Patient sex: M
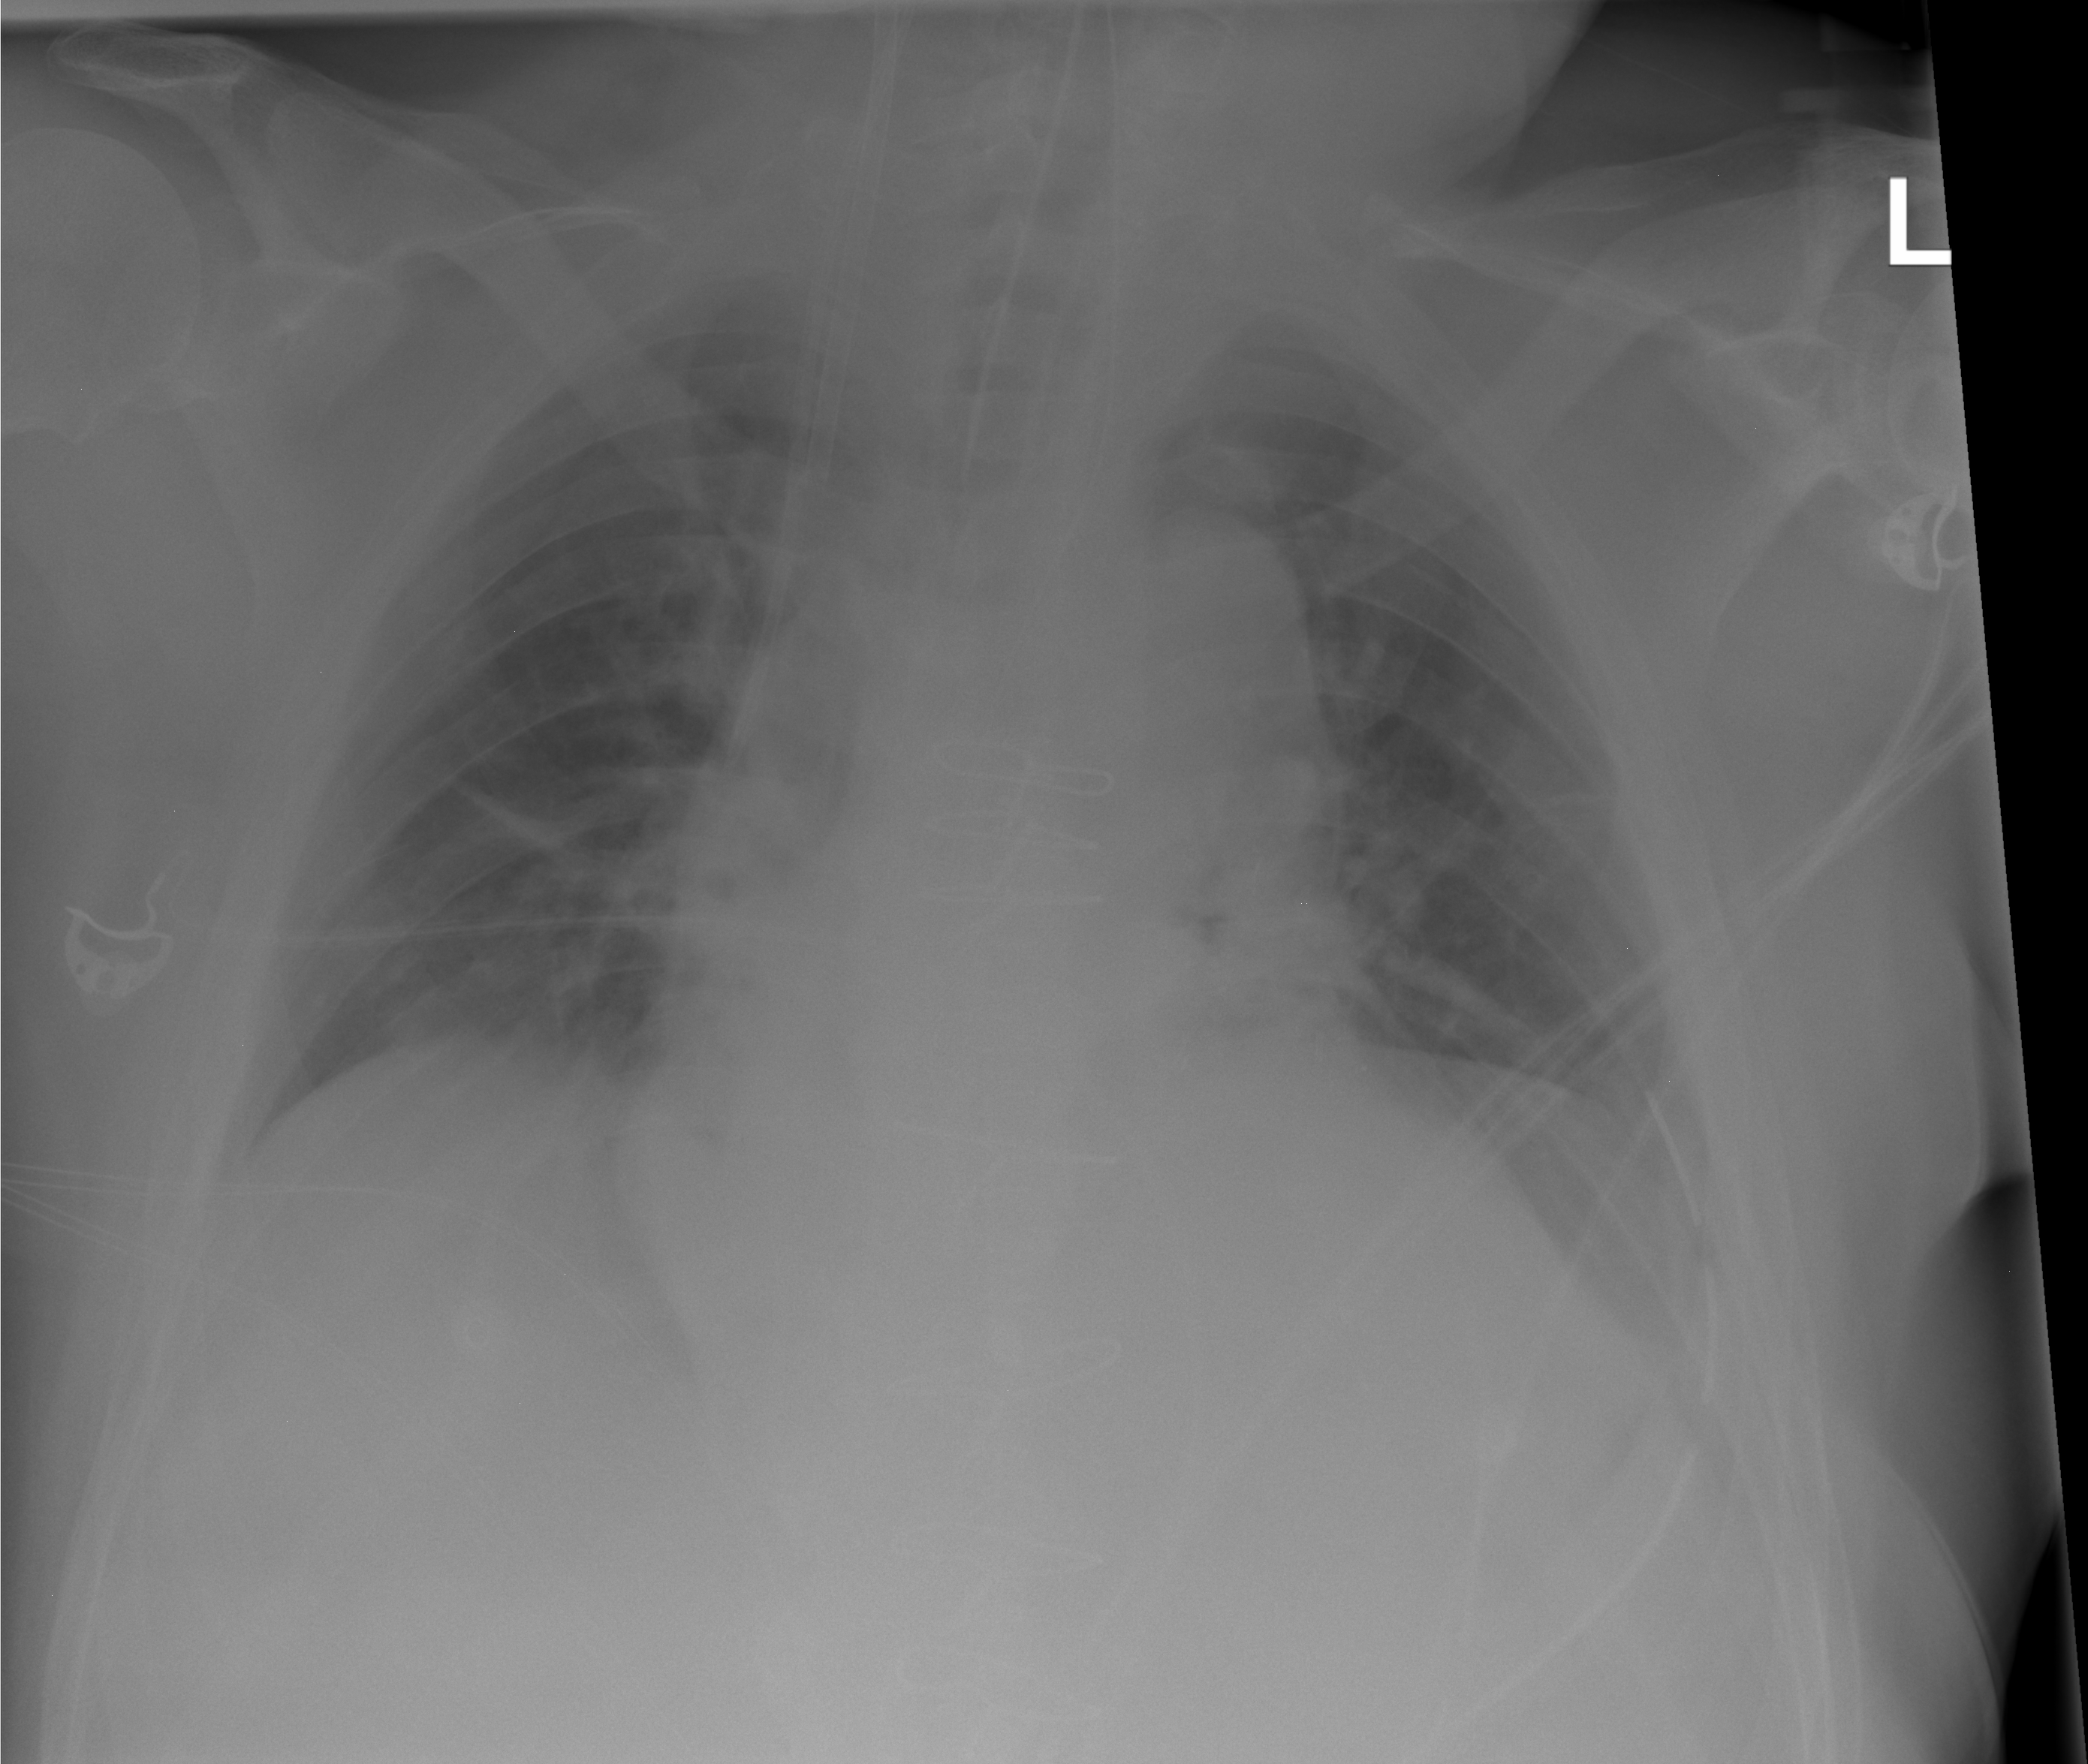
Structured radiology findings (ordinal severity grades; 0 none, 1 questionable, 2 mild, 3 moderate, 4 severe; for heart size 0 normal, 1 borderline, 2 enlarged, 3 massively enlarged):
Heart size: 2
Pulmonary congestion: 2
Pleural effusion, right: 0
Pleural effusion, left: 2
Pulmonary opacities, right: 2
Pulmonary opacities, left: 2
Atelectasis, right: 2
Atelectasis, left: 2